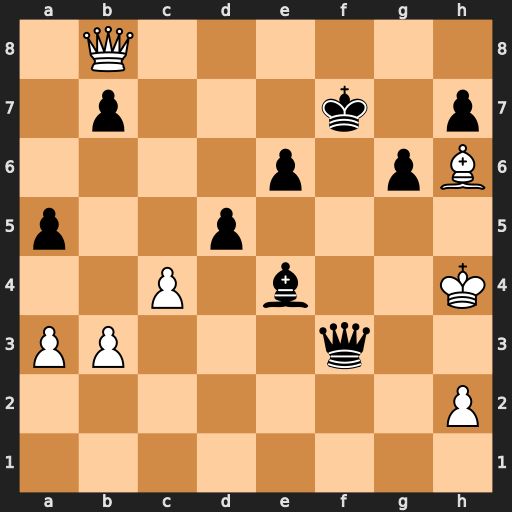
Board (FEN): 1Q6/1p3k1p/4p1pB/p2p4/2P1b2K/PP3q2/7P/8
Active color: w
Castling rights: -
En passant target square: -
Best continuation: Qf8#